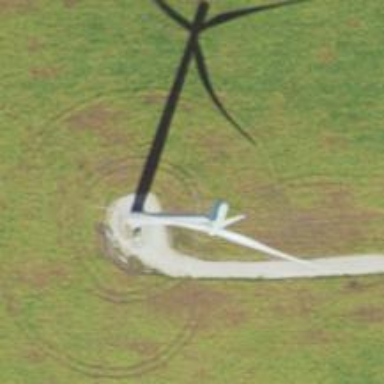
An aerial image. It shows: Wind generator in the form of horizontal axis wind turbine.